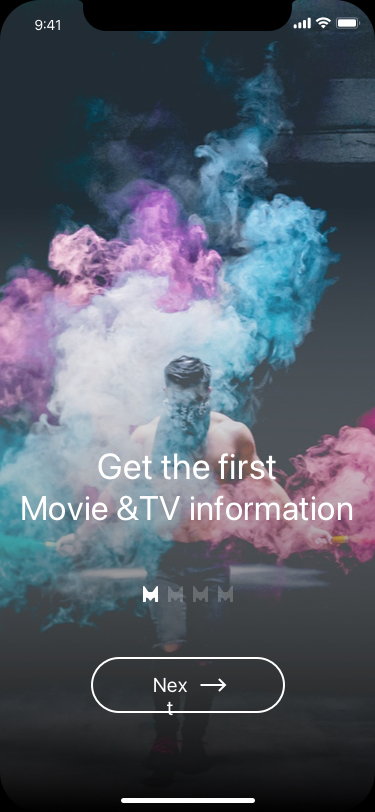
Text in this UI design:
Get the first
Movie &TV information